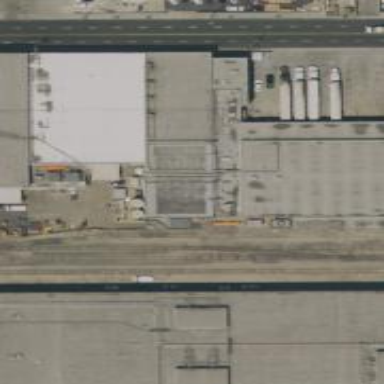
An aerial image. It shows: Railway siding for service.